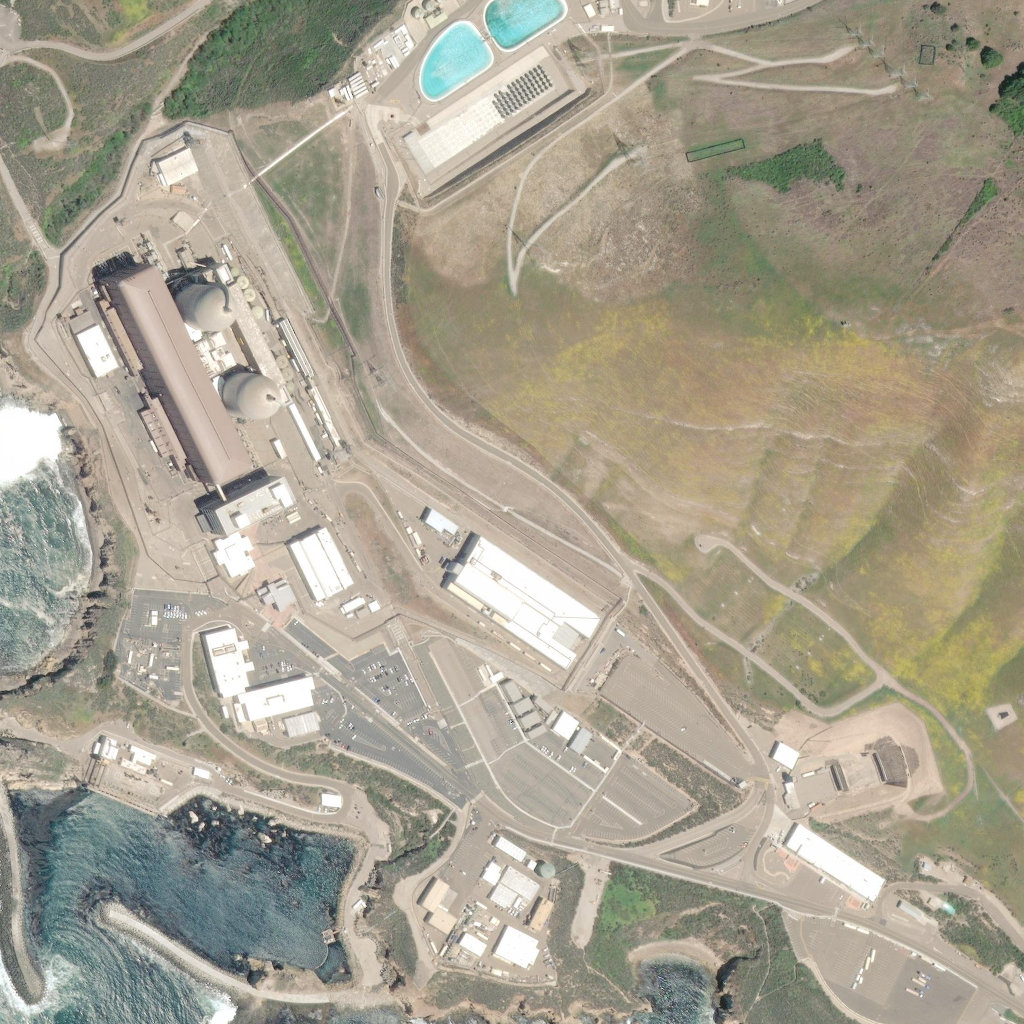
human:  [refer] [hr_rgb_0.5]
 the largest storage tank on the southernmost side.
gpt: <box>[[52, 84, 54, 85, 0]]</box>